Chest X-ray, PA view. Patient: 46 years old, sex F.
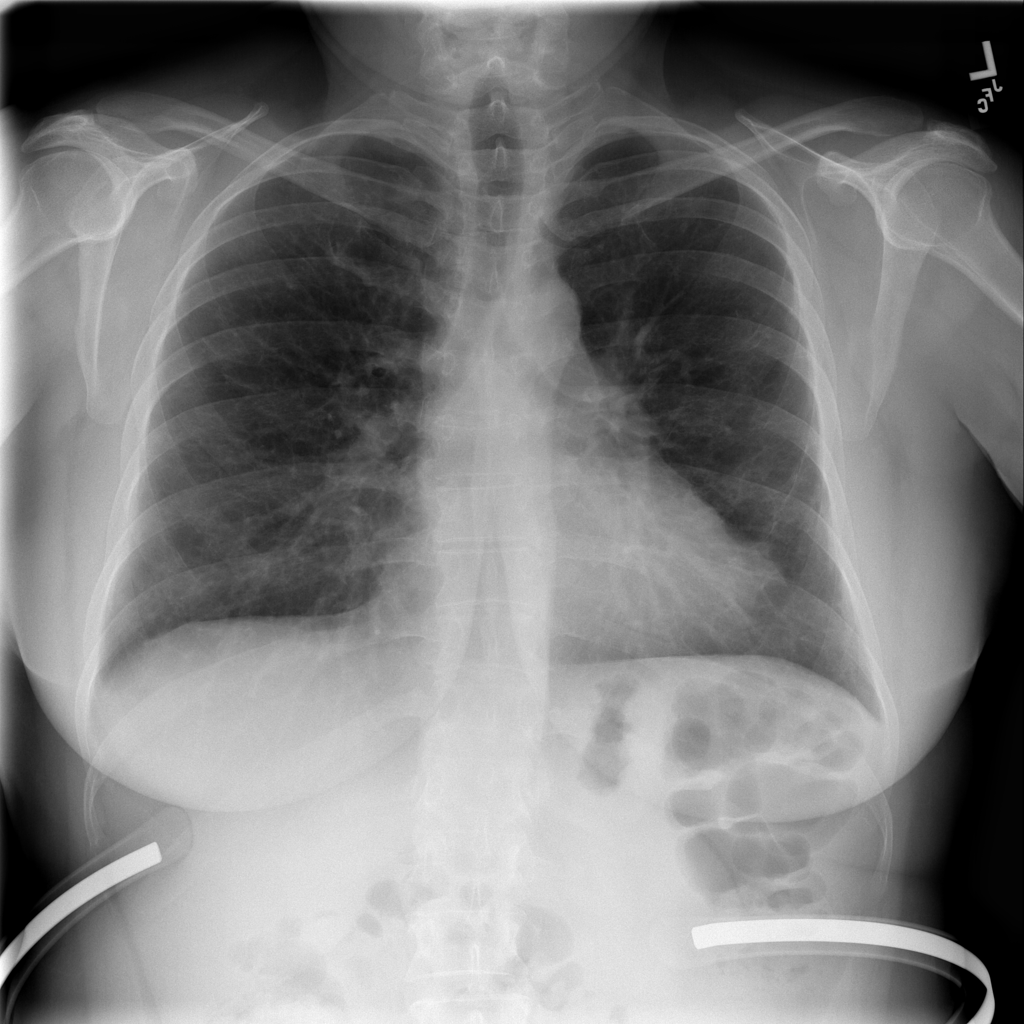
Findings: No Finding